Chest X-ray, PA view. Patient: 70 years old, sex M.
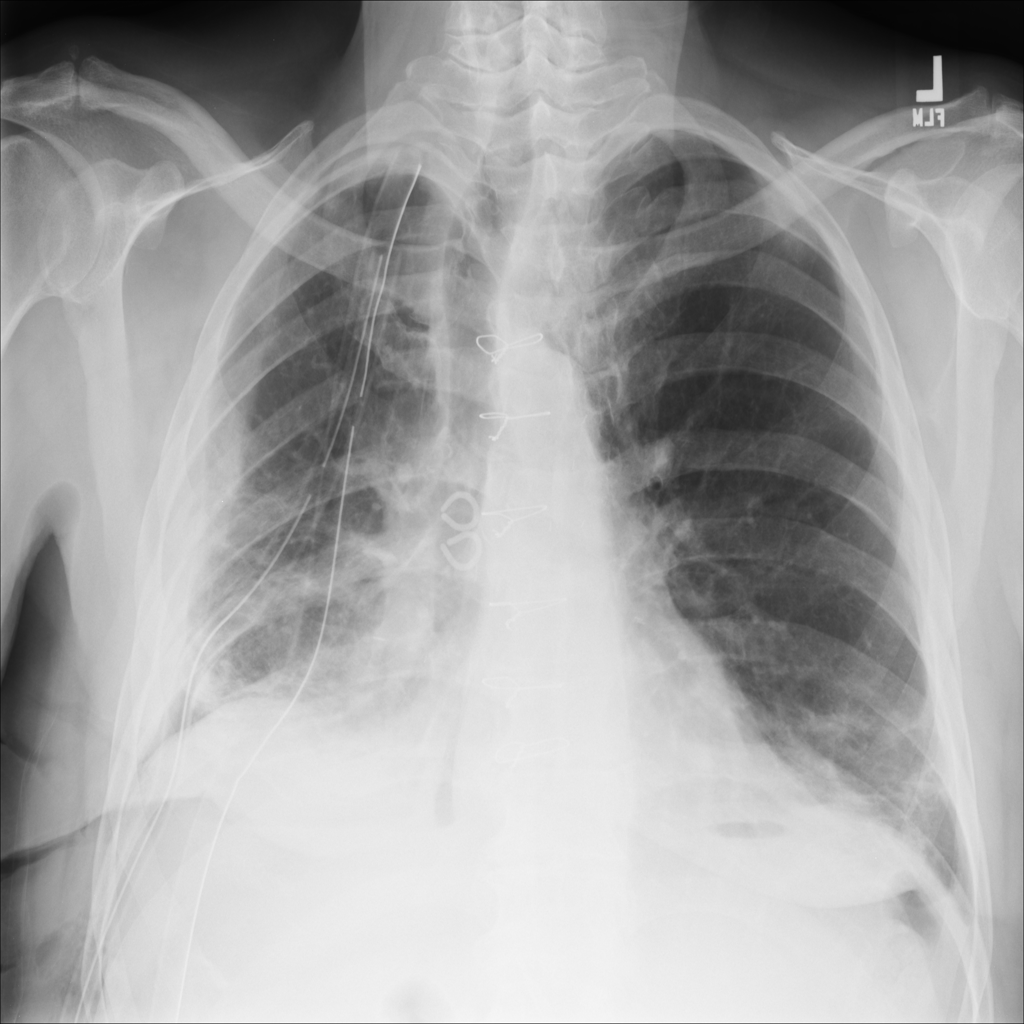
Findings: No Finding